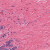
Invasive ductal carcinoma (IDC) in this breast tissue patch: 0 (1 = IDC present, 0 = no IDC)